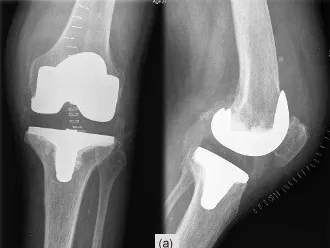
Post-operative TKA X-ray.
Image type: radiology (x_ray)